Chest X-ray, AP view. Patient: 59 years old, sex F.
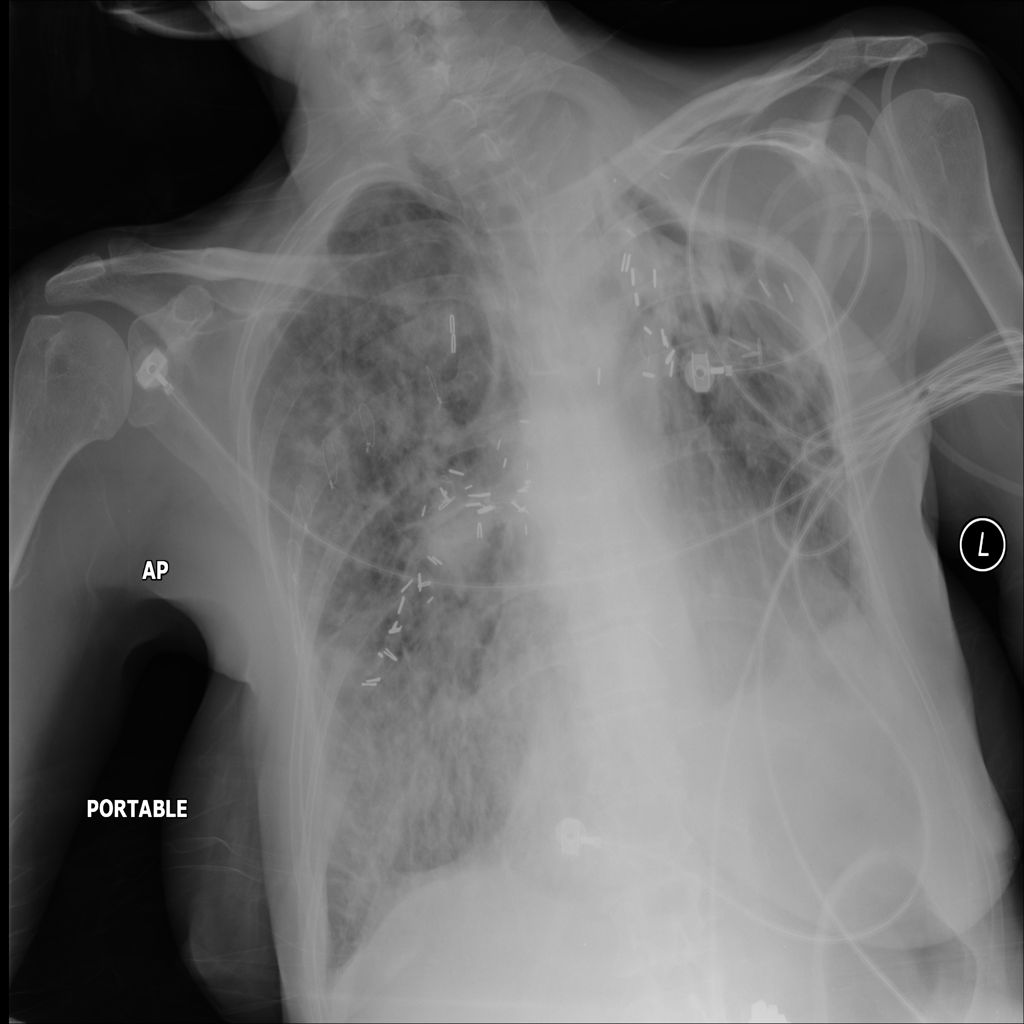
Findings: Infiltration